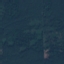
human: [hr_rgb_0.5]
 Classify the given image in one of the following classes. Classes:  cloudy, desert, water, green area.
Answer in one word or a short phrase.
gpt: green area